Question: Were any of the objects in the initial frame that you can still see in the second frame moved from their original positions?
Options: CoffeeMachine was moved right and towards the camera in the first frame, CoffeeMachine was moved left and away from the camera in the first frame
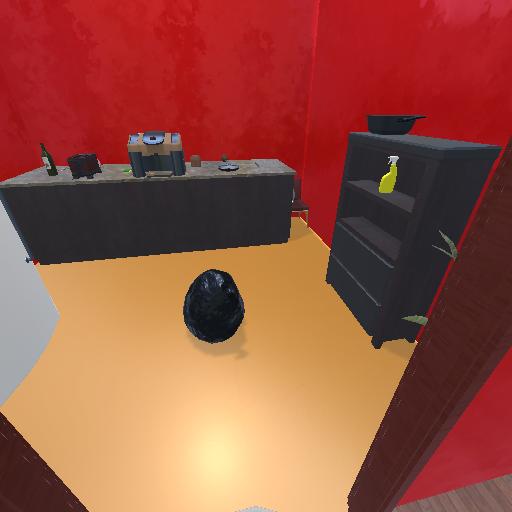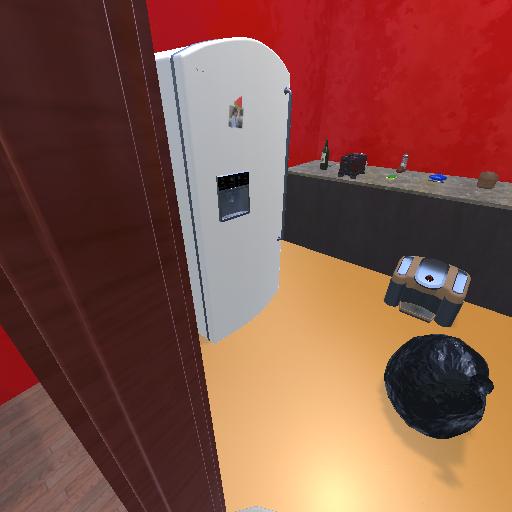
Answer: CoffeeMachine was moved right and towards the camera in the first frame